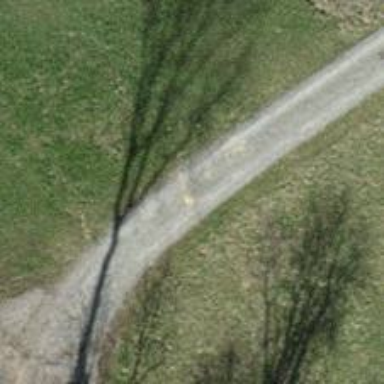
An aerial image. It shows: Track with compacted grade3 surface.